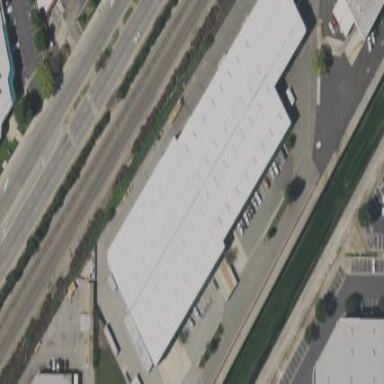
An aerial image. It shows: Warehouse.